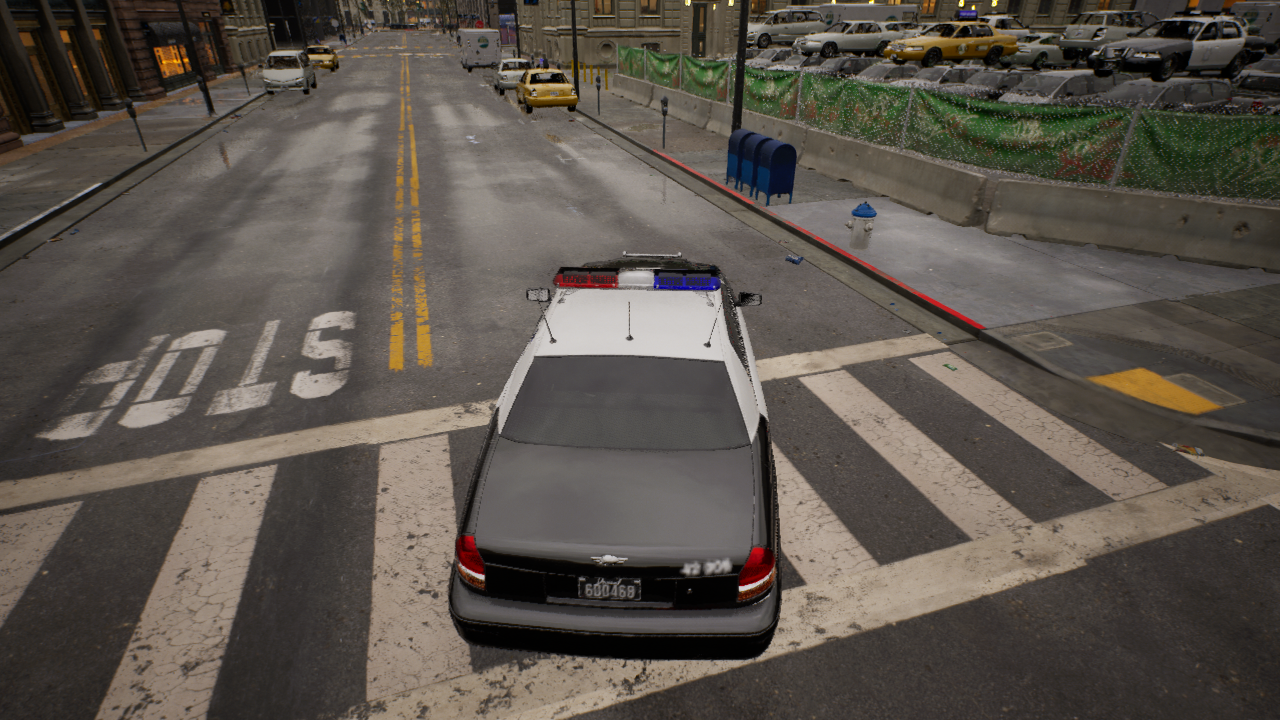
Venue: intersection
Lighting: golden hour
Vehicle rig: sedan